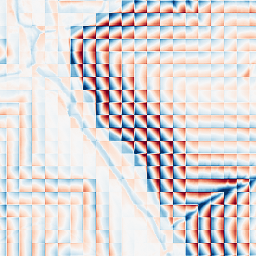
Category: wavelet
Decomposition family: wavelet_dwt
Decomposition parameters: wavelet: haar
level: 4
Upsampling method: quintic
Upsampling parameters: scale: 8
Upsampling scale: 8